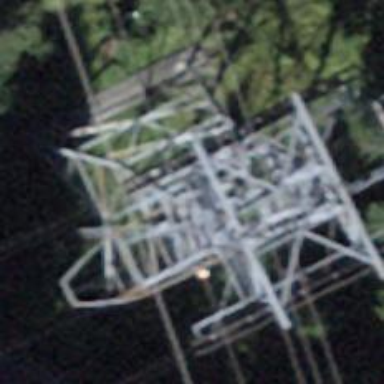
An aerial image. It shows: Pylon used for aerialway.